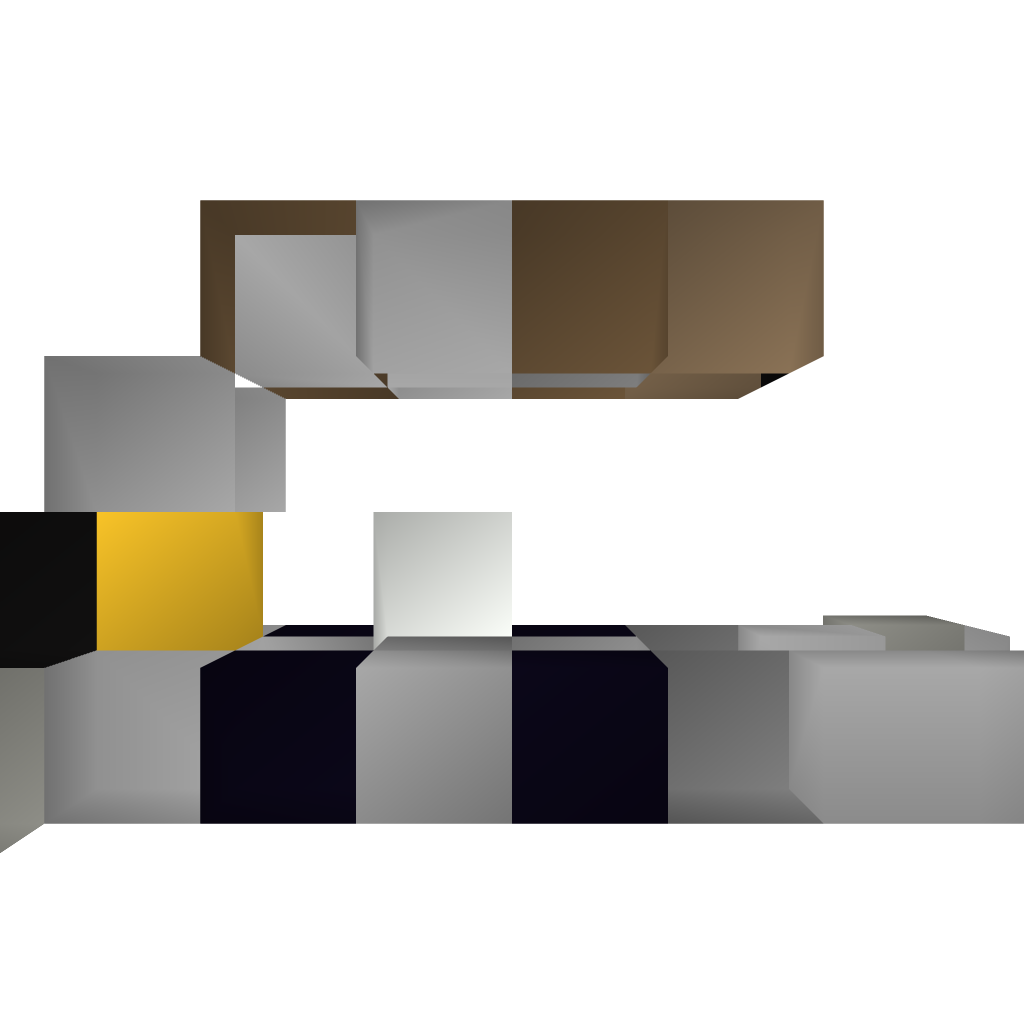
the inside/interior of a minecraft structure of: Forklift